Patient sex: F
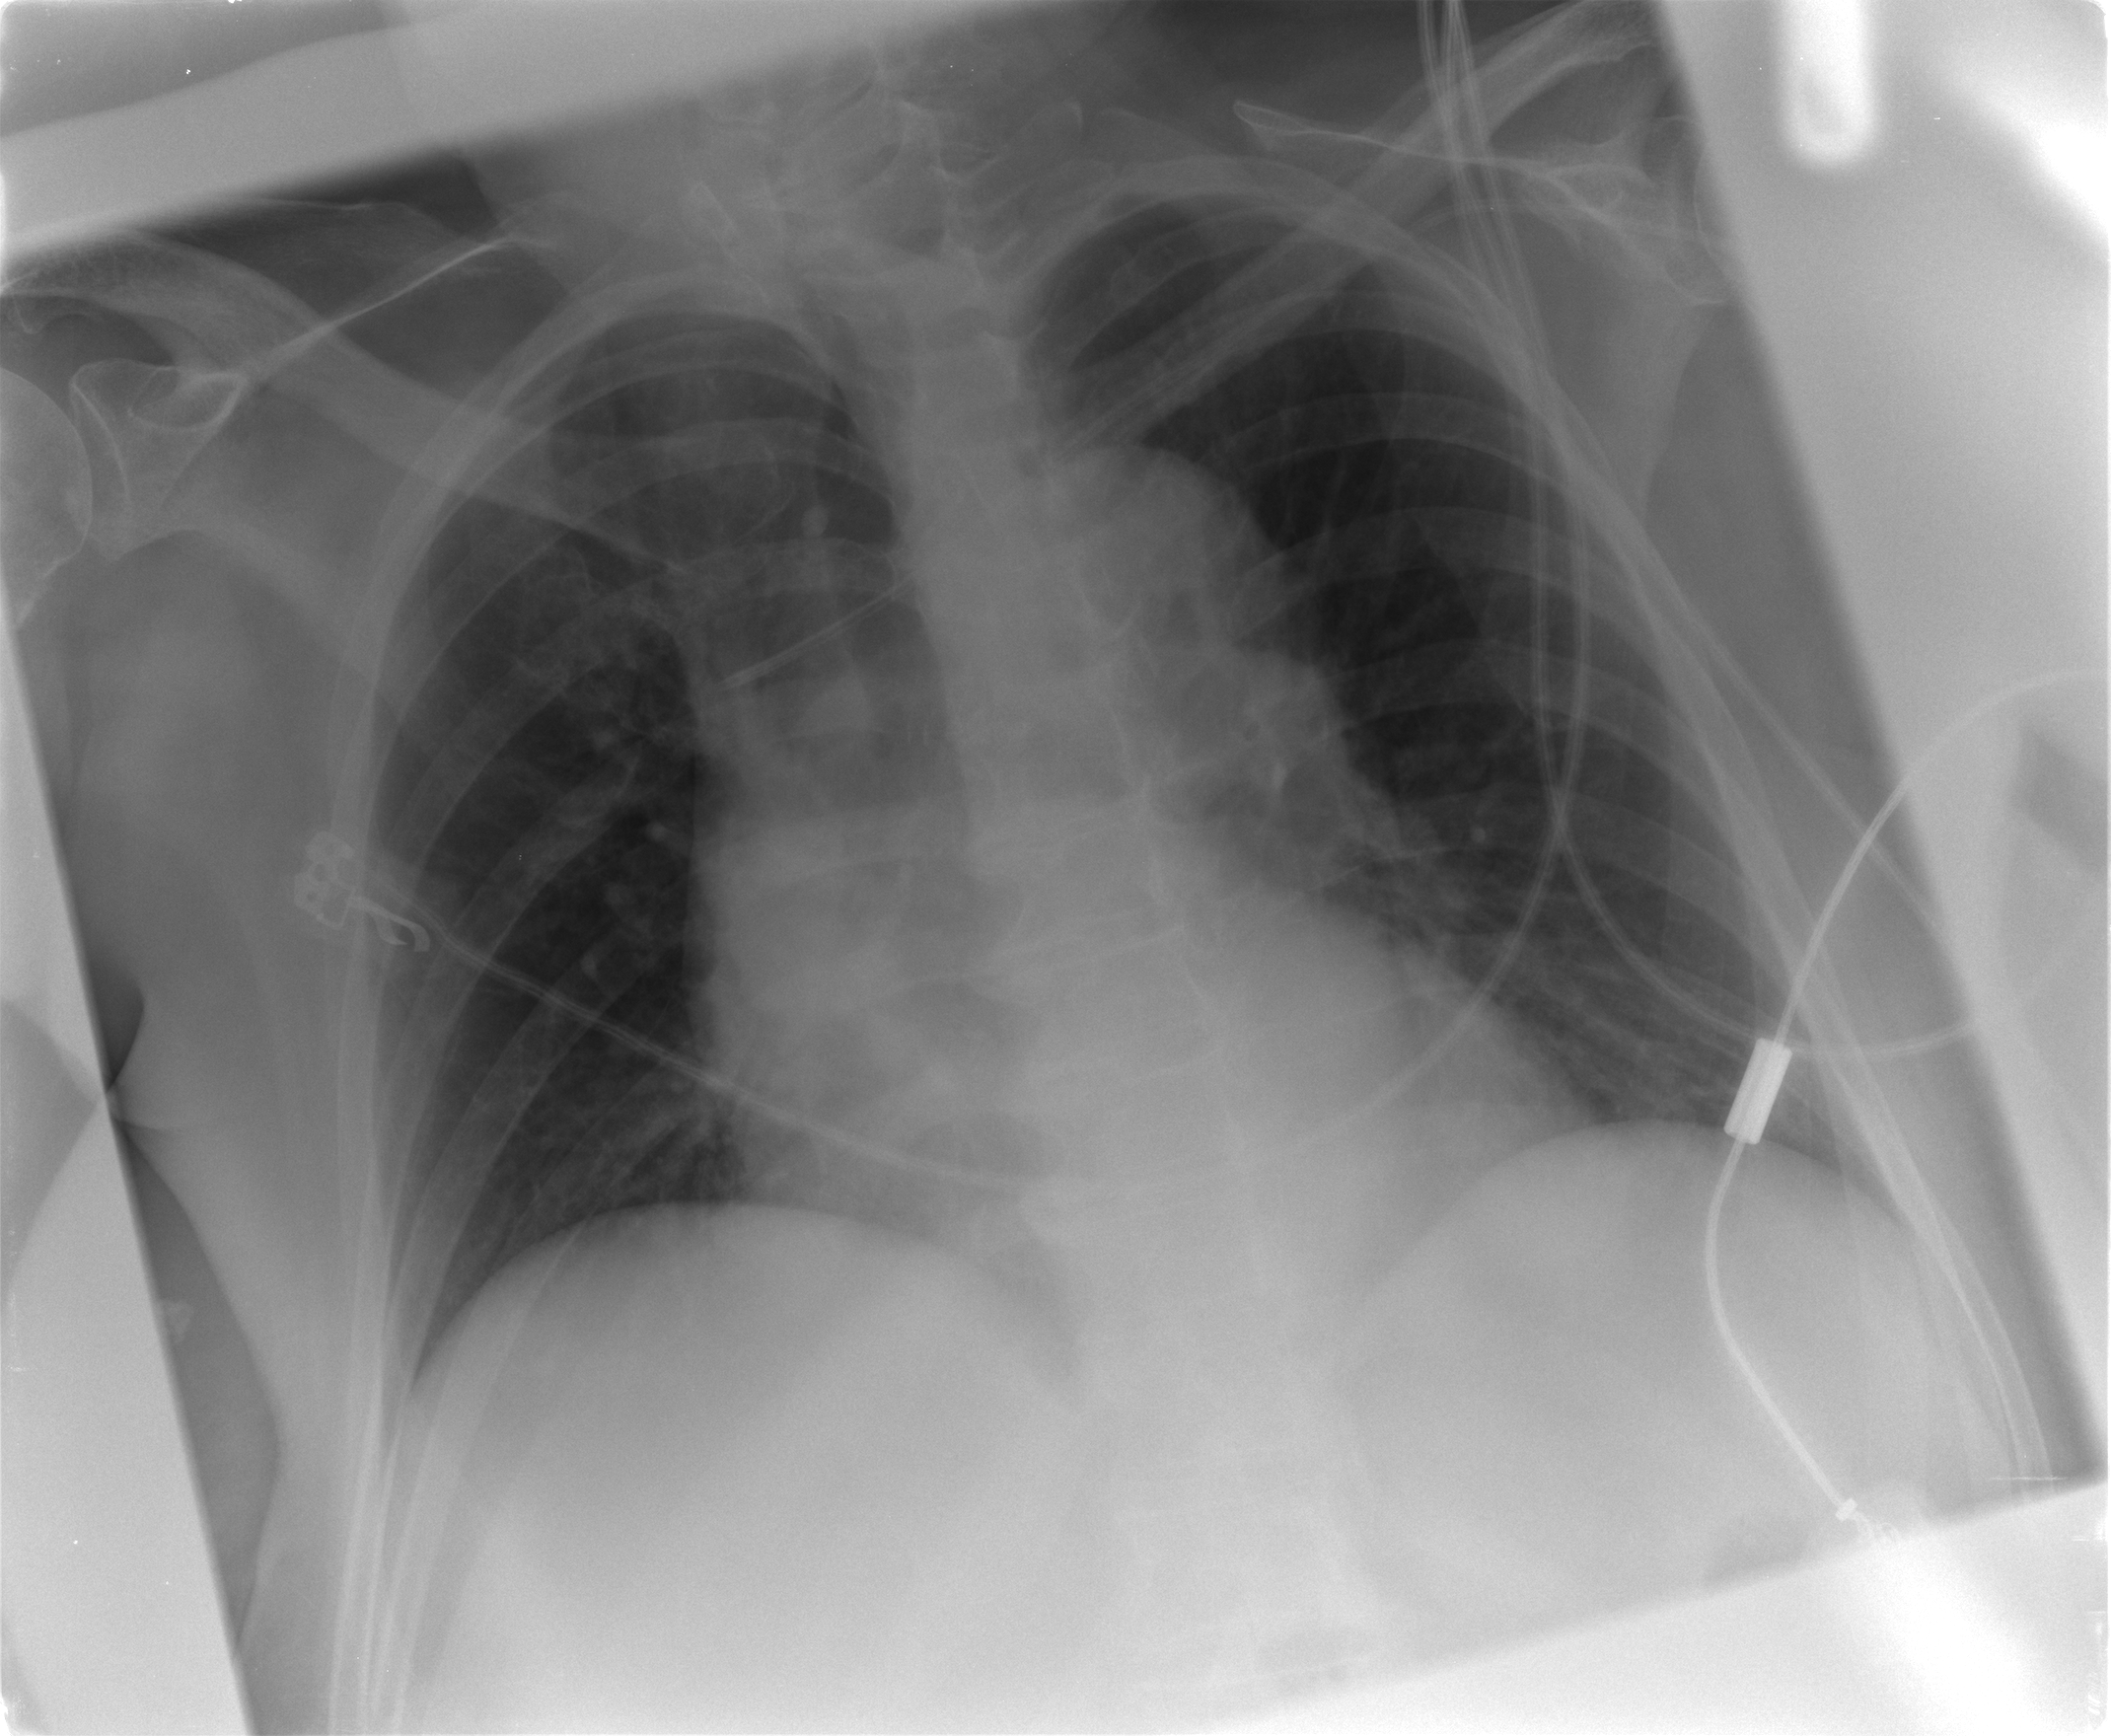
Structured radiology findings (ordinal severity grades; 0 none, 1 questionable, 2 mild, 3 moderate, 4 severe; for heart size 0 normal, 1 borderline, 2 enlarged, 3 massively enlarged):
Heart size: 2
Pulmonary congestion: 1
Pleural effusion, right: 0
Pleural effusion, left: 0
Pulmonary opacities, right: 0
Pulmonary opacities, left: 0
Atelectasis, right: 1
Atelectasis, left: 1